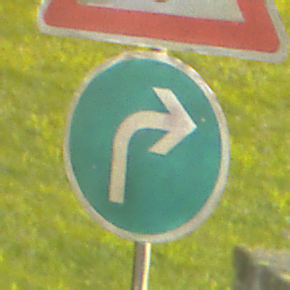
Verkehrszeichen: VorgeschriebeneFahrtrichtungRechts
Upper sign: Lichtzeichenanlage
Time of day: Night
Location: Outdoor (Urban)
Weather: PartlyCloudy
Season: NotSpecified
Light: Artificial